Field crop: maize
Growth stage: 1
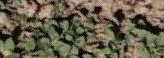
Species: convolvulus